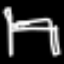
Label: bed